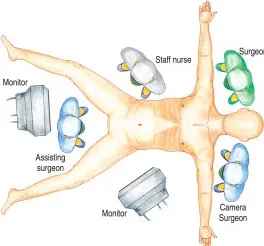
Schematic picture of the surgical procedure. A - Team positions.
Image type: radiology (ct)